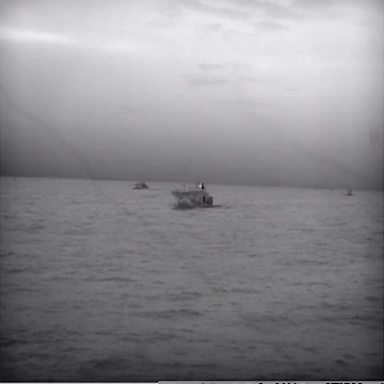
There is a bulk_carrier in the infrared image.